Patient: sex F, age 67
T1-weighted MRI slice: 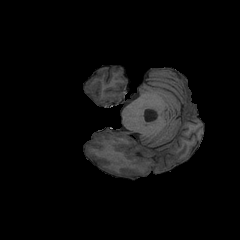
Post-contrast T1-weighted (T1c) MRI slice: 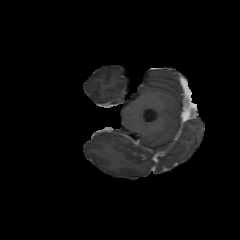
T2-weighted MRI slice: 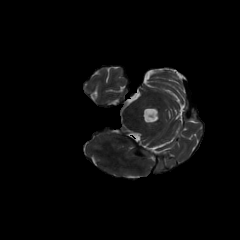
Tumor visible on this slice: no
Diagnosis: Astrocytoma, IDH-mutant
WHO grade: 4